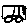
Label: car